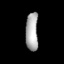
Tissue: lung
Cell type: Endothelial cells
Senescence score: 0.5619
Nuclear area (px): 468
Mean DAPI intensity: 170.876